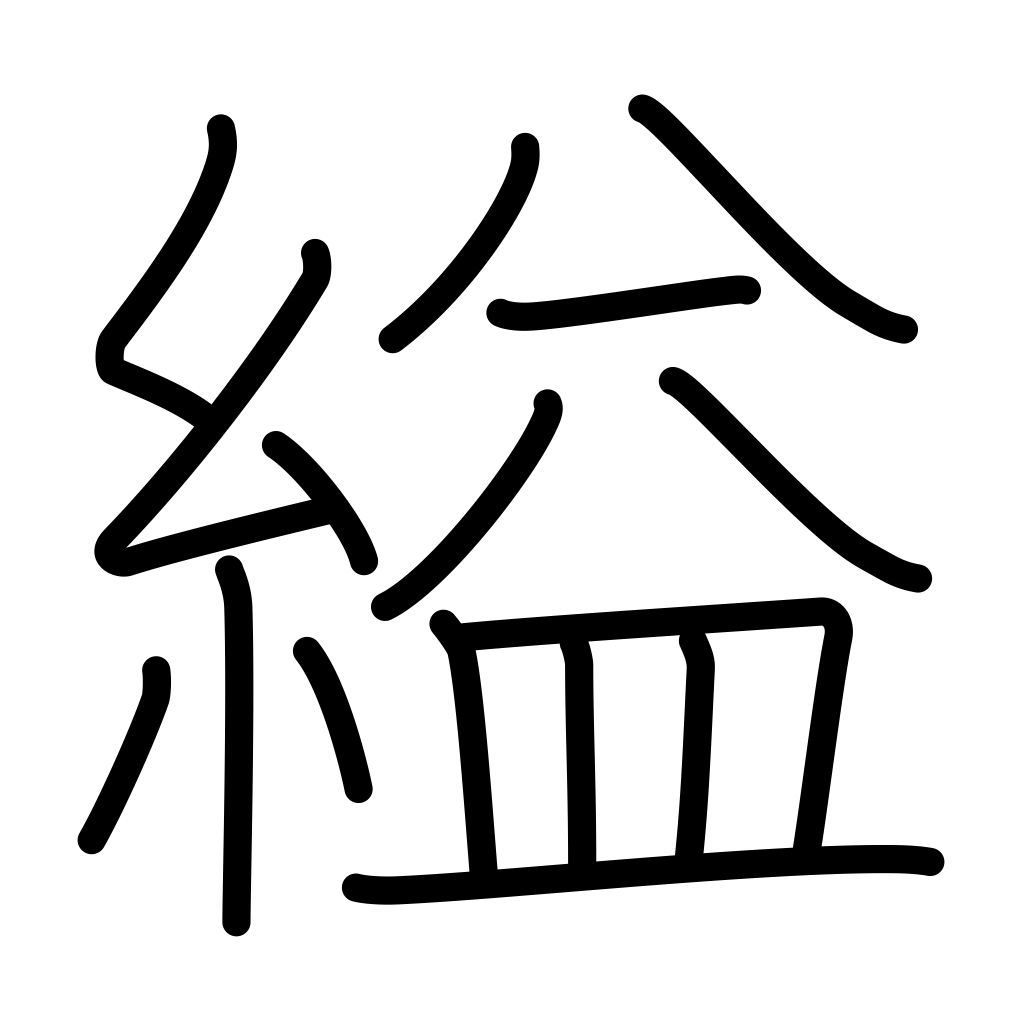
Meaning: strangle